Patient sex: M
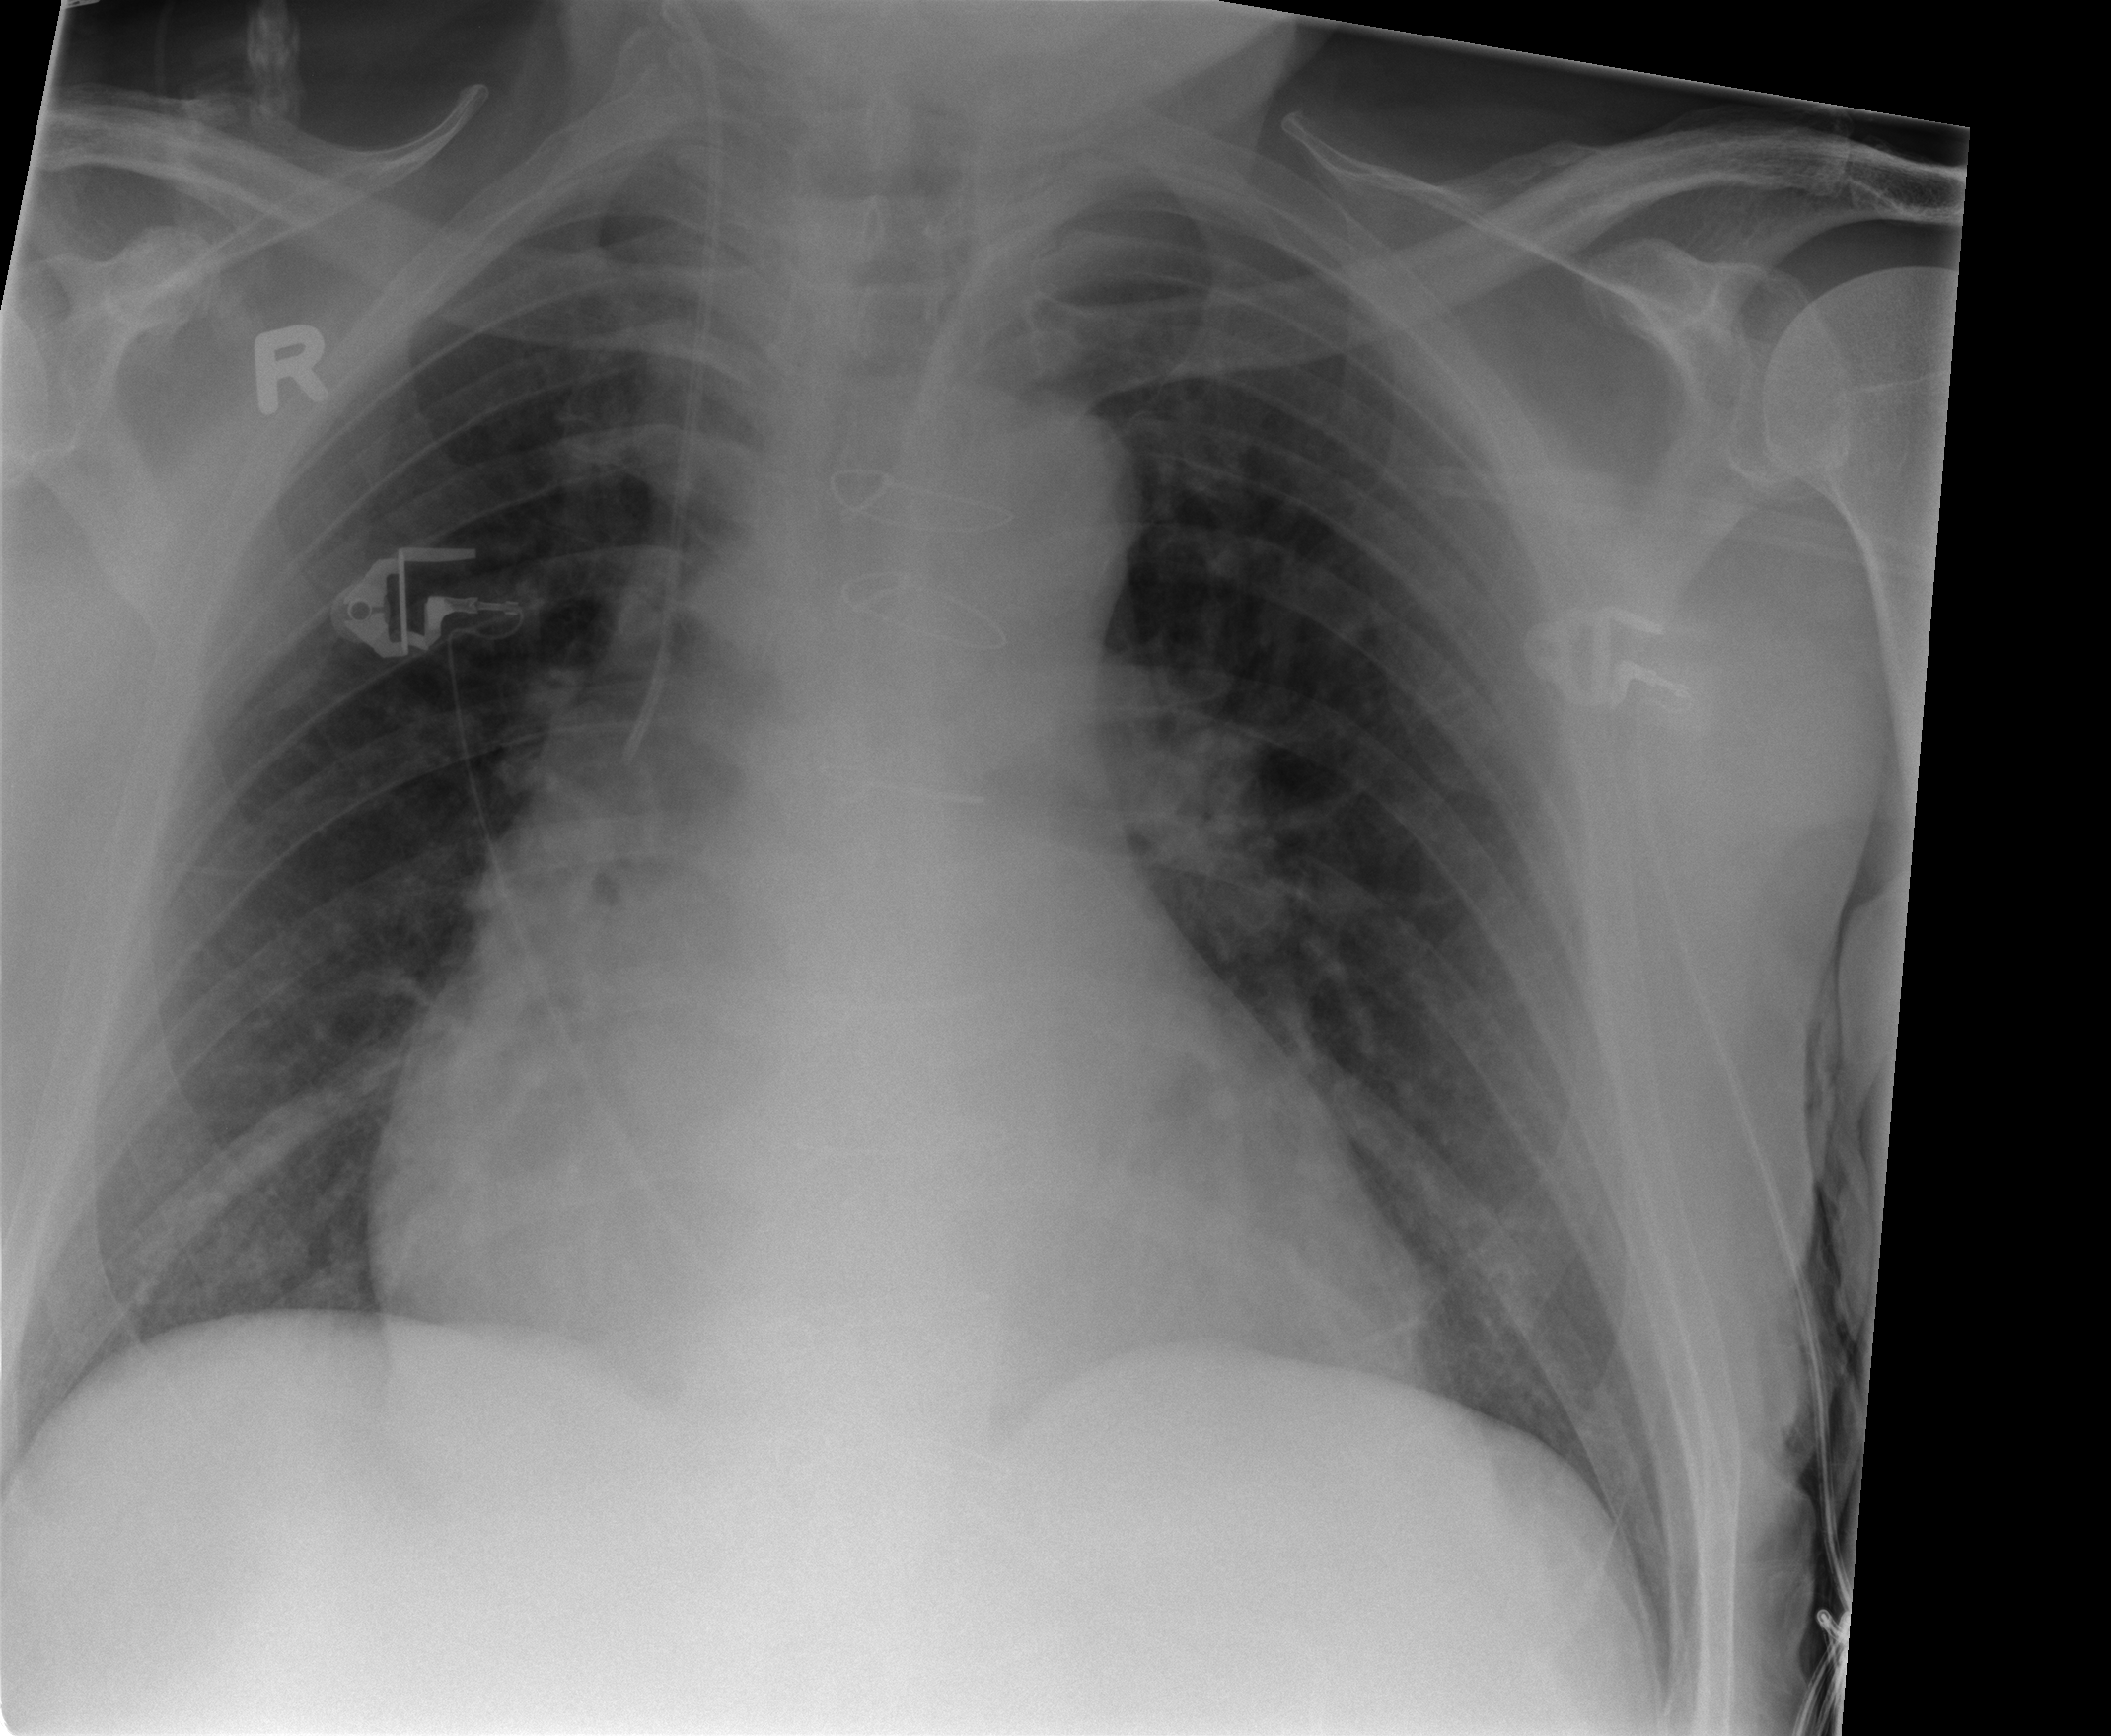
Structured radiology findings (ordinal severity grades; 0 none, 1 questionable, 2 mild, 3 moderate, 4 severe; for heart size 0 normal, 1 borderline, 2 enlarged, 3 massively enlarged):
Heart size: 2
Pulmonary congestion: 2
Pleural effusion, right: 0
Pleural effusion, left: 0
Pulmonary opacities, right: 0
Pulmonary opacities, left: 0
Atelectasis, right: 0
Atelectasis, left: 0